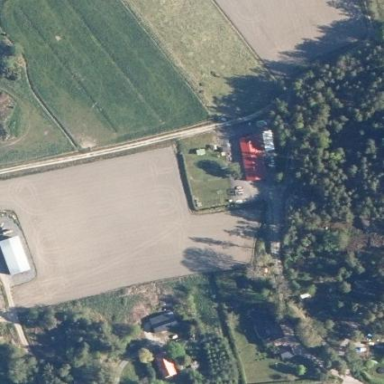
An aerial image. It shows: Farmyard area.